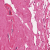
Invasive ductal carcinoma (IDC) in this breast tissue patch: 0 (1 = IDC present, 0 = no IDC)